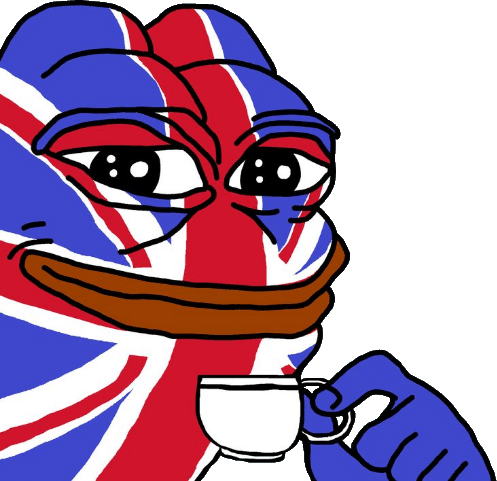
Label: 5_Pepe